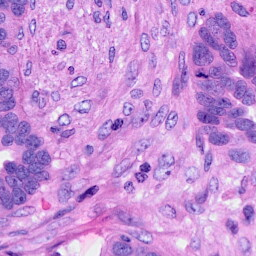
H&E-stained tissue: Ovarian